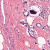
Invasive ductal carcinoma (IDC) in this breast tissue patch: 1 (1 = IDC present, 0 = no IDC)